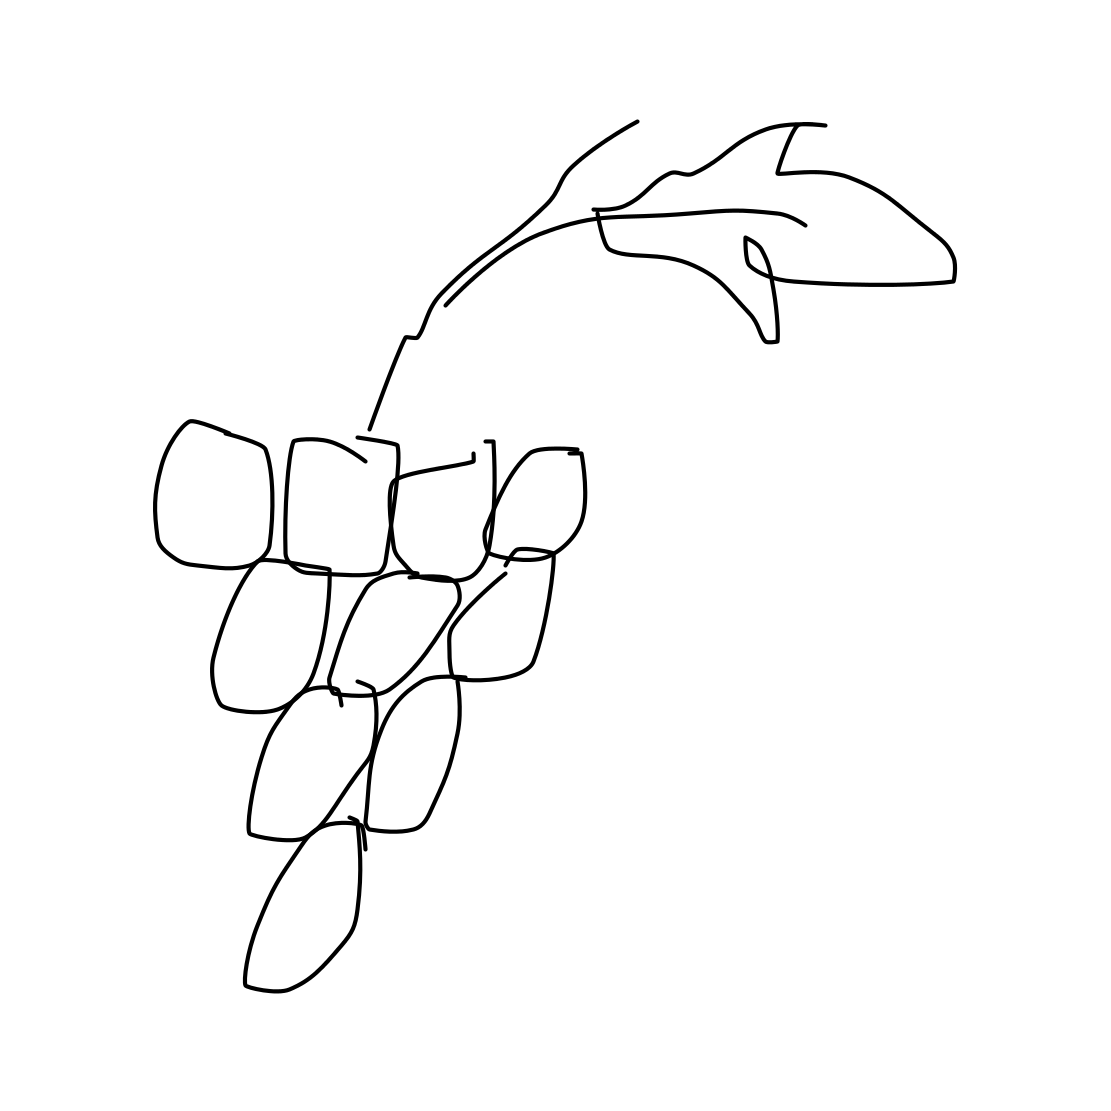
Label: grapes